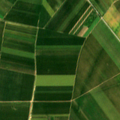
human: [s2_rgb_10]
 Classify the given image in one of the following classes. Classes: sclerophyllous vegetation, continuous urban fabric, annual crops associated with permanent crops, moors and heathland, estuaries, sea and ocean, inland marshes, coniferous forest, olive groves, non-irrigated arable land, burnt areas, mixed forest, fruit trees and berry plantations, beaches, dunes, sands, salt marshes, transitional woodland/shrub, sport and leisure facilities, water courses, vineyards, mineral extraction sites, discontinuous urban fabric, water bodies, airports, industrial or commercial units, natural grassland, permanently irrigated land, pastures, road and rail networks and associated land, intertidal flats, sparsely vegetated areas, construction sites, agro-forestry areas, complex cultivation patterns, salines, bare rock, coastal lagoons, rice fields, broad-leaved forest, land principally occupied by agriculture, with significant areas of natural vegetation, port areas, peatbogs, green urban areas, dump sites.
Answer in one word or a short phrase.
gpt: non-irrigated arable land